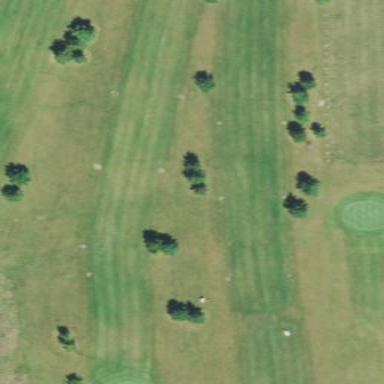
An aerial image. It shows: Golf fairway in the image.